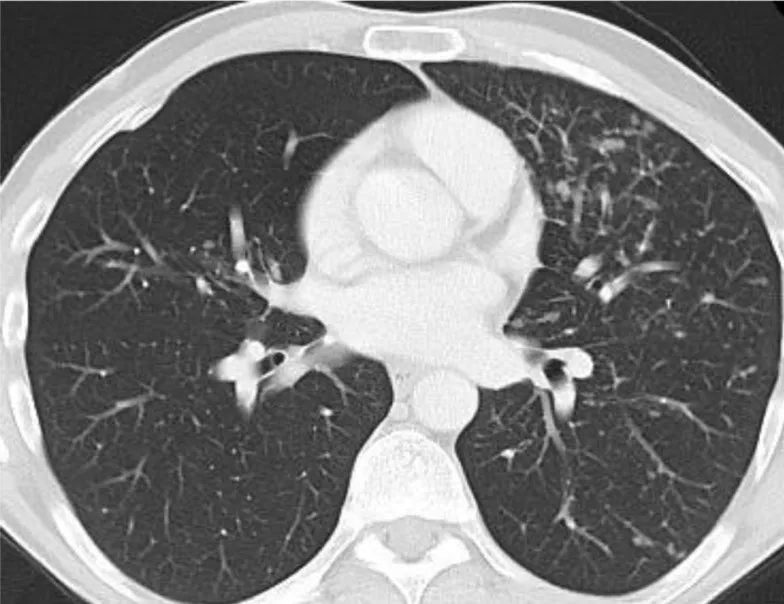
CT Thorax showing bilateral pulmonary nodular infiltrates.
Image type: radiology (ct)